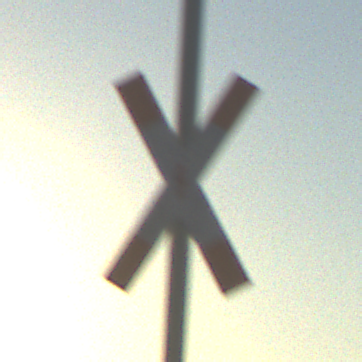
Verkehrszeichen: Andreaskreuz
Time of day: SunriseSunset
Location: Outdoor (Nature)
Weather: Clear
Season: NotSpecified
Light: Natural